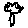
Label: tree